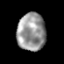
Tissue: prostate
Cell type: Epithelial cells
Senescence score: 0.2769
Nuclear area (px): 1048
Mean DAPI intensity: 150.614